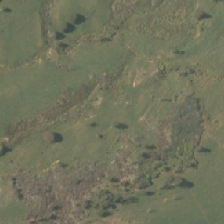
Land cover: high_producing_grassland